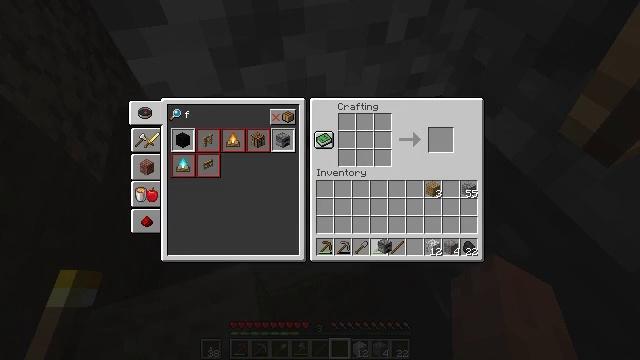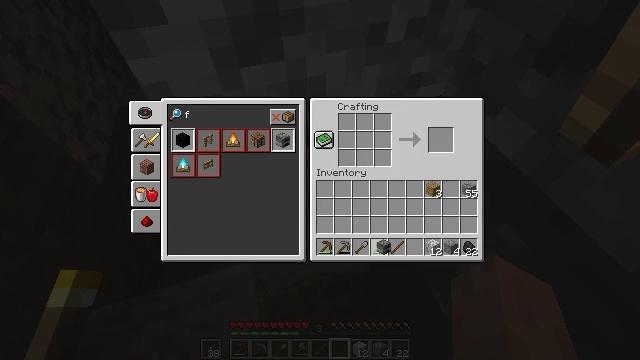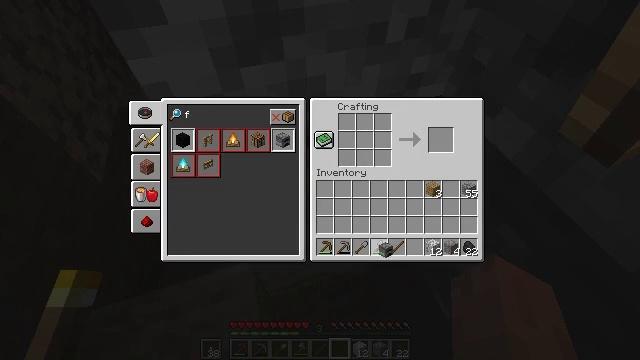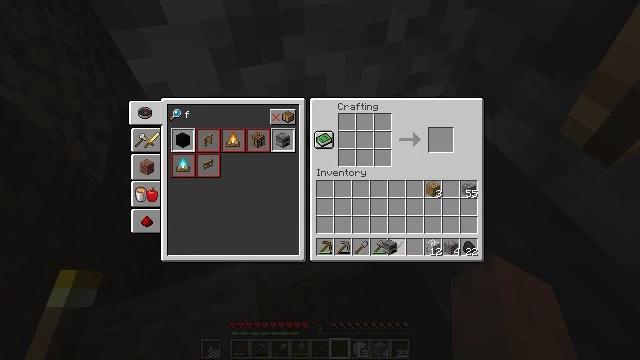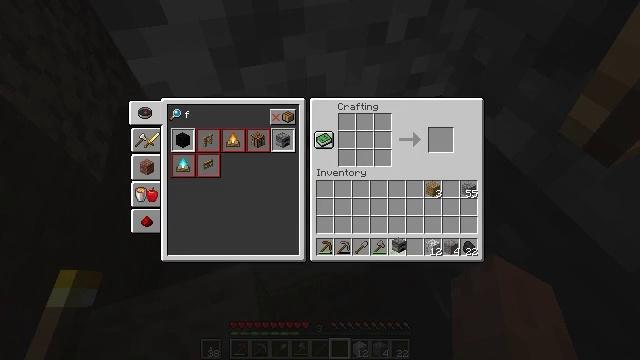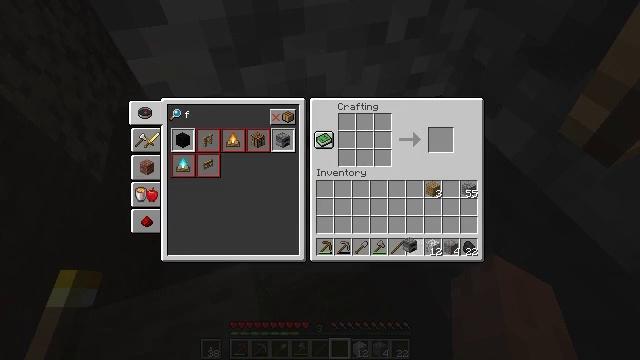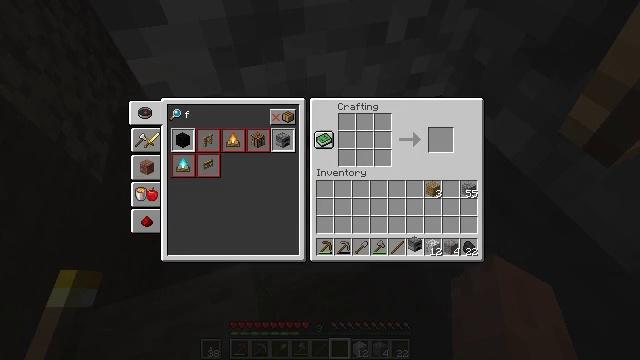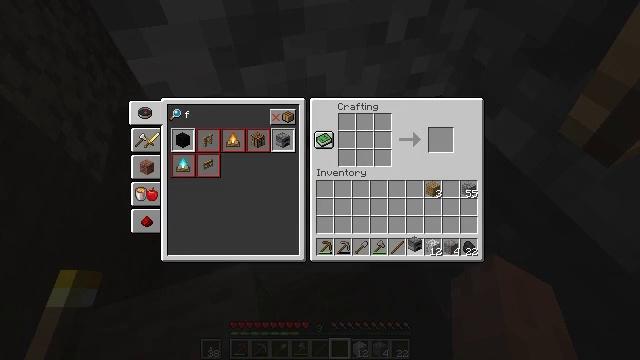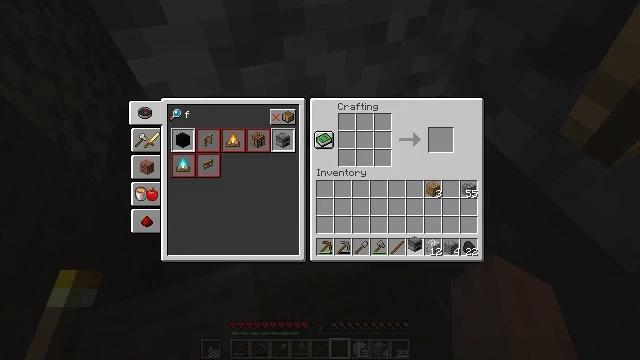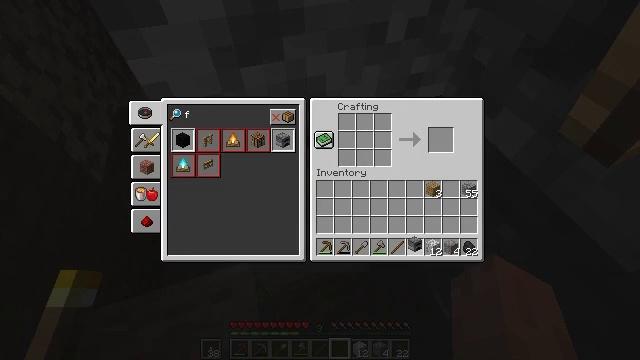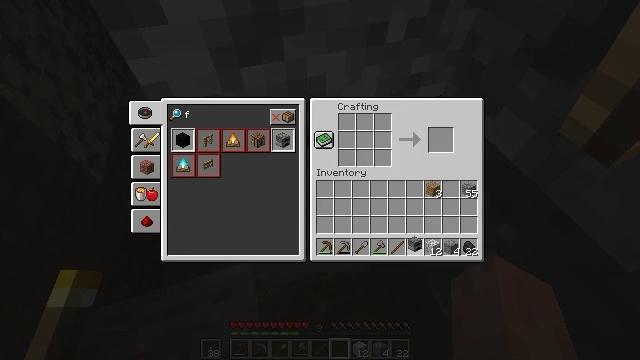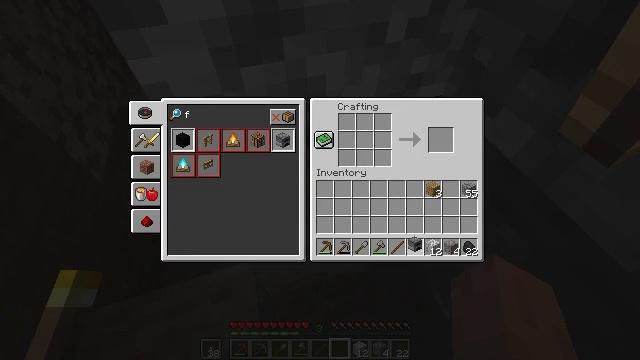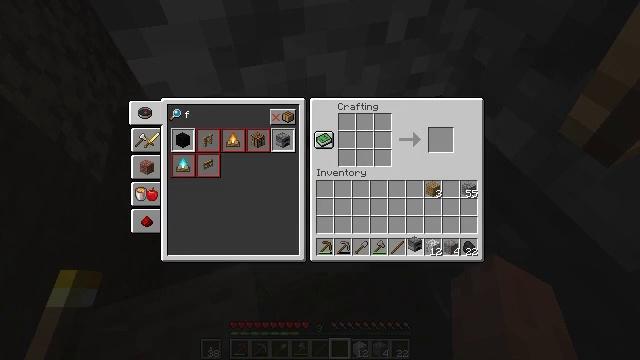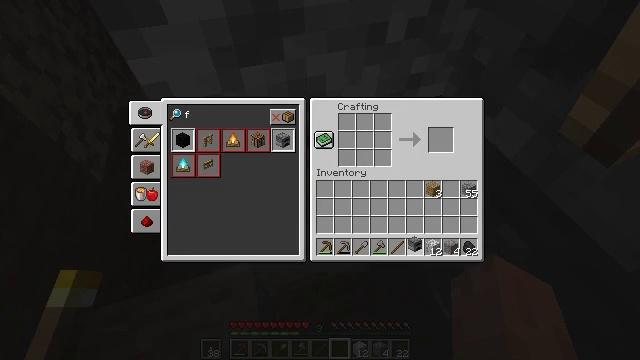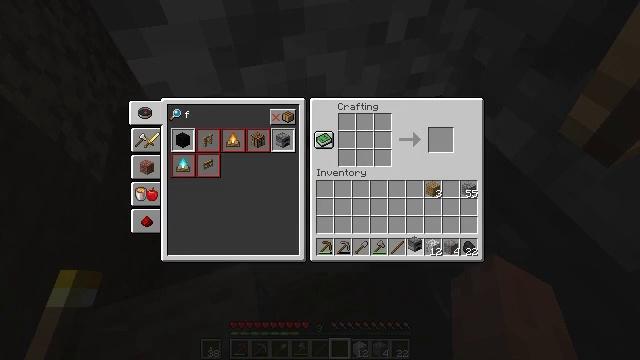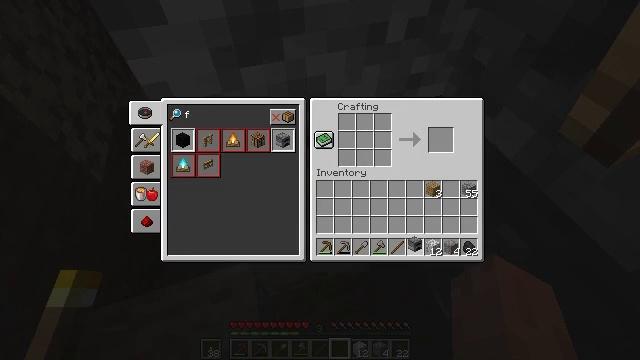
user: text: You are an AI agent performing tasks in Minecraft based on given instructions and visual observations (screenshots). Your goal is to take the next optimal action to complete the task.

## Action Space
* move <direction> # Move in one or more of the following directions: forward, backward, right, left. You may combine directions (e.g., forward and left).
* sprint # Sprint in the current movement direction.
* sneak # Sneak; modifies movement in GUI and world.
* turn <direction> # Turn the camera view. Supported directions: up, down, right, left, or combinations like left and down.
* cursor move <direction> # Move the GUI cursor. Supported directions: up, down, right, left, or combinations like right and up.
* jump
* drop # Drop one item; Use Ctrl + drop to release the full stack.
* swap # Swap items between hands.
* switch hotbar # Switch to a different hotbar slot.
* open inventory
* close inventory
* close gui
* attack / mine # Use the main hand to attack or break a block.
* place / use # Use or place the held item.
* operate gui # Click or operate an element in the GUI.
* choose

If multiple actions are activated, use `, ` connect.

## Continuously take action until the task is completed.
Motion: motion action
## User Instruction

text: Use cobblestone to craft a furnace.
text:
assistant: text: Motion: no_op
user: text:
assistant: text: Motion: no_op
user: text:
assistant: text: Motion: no_op
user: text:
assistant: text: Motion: no_op
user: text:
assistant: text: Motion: no_op
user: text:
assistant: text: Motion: no_op
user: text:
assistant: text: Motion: no_op
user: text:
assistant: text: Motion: no_op
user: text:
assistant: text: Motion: no_op
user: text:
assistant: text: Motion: no_op
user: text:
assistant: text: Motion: no_op
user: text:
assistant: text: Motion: no_op
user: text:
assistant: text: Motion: no_op
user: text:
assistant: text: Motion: attack / mine
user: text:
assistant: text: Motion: attack / mine
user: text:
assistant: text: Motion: attack / mine
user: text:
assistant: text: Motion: attack / mine
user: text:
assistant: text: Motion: no_op
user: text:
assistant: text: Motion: turn left and up
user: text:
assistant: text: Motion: turn left and up
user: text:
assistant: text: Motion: turn left and up
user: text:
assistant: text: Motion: turn left and up
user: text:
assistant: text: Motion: no_op
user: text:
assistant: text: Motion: no_op
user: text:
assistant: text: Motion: no_op
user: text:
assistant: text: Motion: no_op
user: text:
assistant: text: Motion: no_op
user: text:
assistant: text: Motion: no_op
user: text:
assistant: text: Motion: no_op
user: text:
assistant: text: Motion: turn right